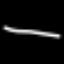
Label: line